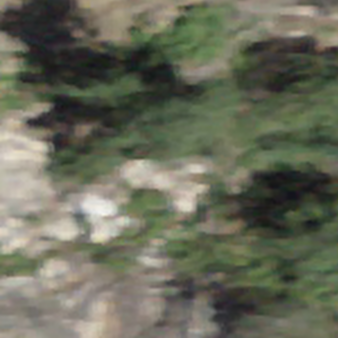
Label: bouldering_area